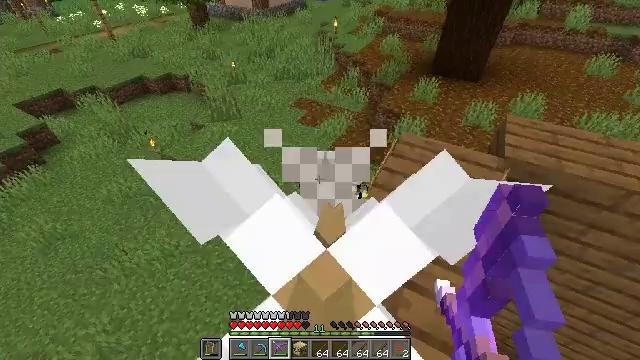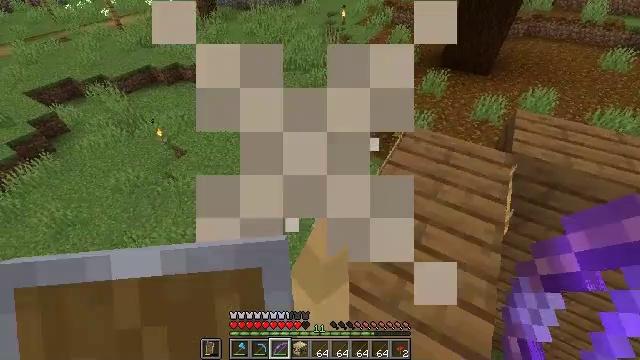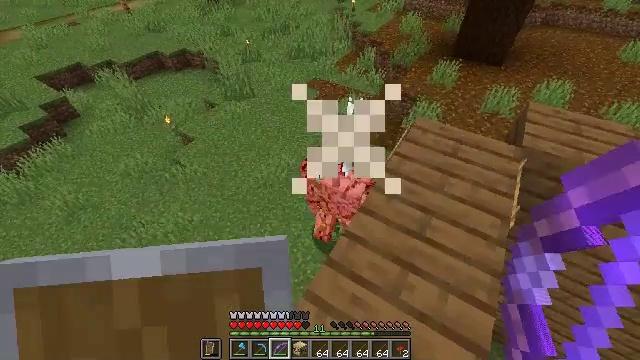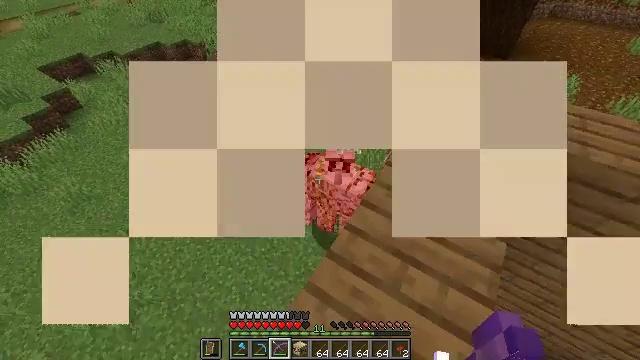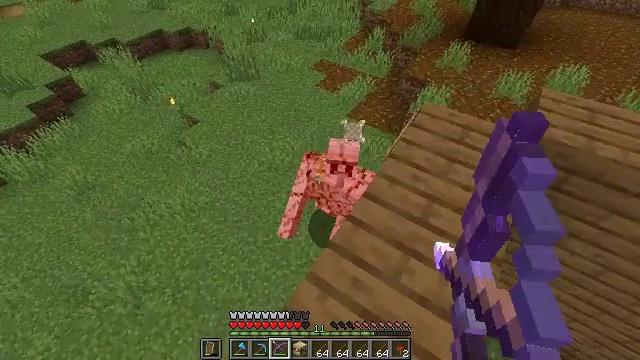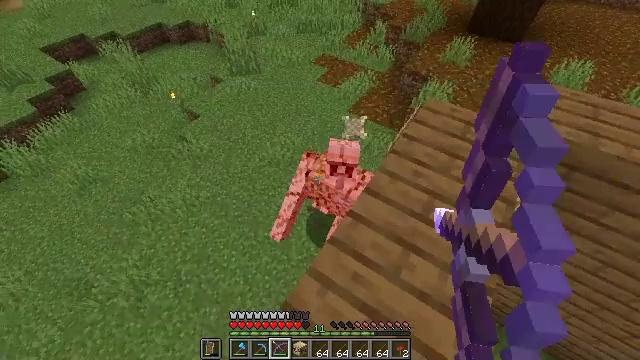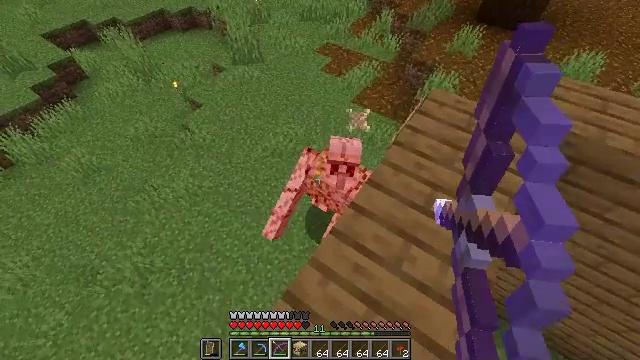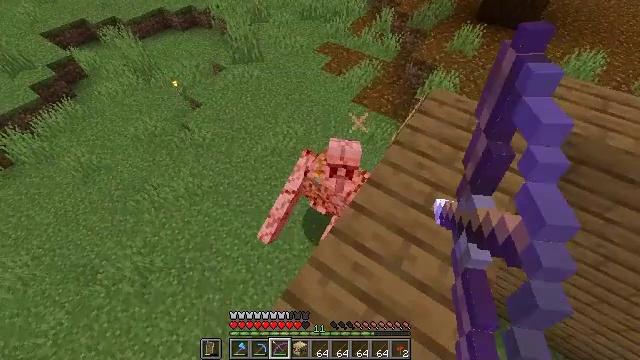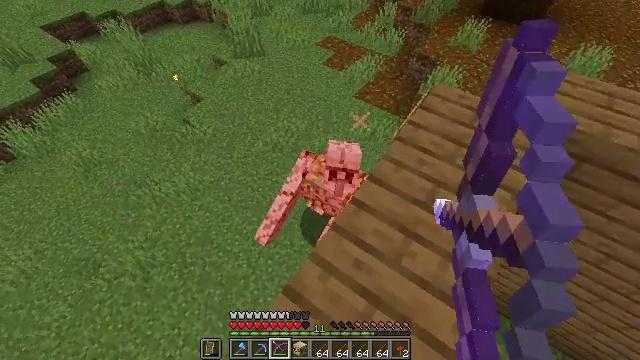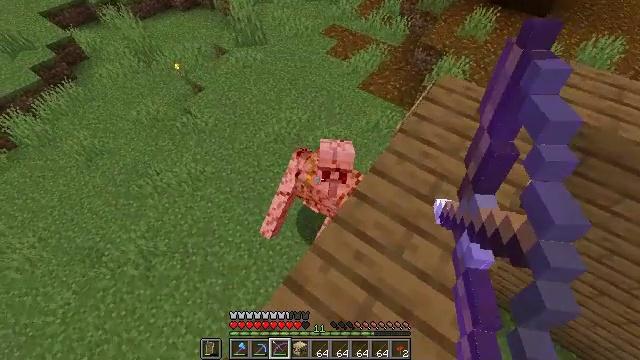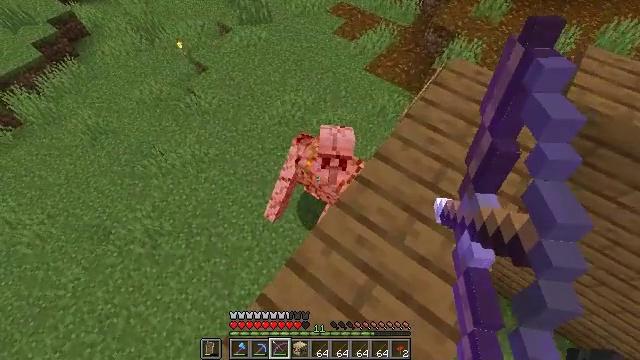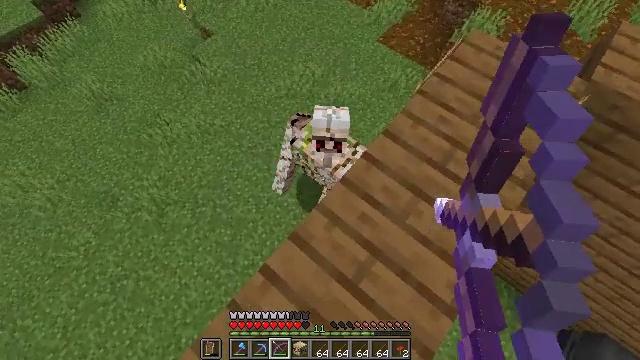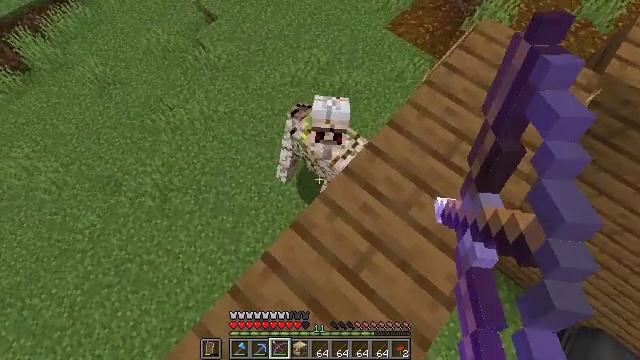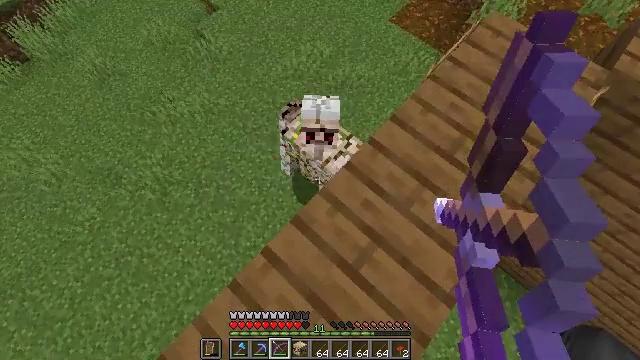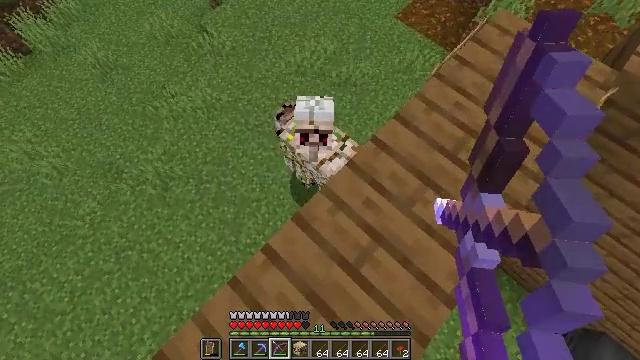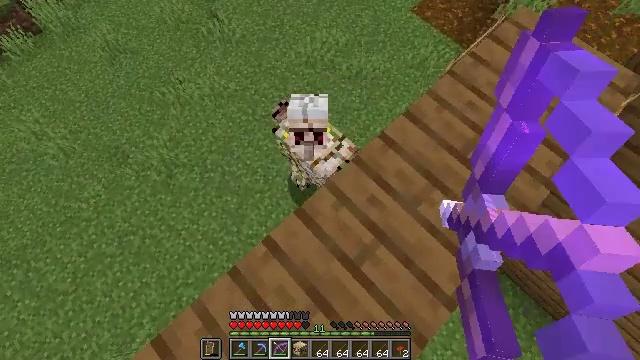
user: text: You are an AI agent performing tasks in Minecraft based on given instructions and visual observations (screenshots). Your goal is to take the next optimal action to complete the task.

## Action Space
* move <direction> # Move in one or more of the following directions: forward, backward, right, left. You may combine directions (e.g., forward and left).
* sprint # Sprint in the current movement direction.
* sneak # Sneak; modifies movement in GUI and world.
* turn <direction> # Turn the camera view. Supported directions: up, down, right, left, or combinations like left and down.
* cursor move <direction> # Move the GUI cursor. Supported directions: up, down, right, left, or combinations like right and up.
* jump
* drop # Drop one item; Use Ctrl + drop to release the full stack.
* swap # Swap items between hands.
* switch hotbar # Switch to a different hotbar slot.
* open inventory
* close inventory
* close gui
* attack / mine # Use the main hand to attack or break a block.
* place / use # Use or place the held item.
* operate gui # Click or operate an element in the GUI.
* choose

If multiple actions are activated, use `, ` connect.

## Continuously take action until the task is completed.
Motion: motion action
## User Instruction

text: Defeat the iron golem.
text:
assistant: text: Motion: turn left and down, use / place
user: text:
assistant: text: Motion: turn left and down, use / place
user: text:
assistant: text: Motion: turn down, use / place
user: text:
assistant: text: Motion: turn down, use / place
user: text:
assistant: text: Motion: turn down, use / place
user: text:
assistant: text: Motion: turn down, use / place
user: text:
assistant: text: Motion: use / place
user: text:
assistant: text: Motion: use / place
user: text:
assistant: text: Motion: turn down, use / place
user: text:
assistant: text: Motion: turn left and down, use / place
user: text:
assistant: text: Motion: turn left and down, use / place
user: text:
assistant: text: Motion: turn left and down, use / place
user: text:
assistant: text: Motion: turn down, use / place
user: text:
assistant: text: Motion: turn left, use / place
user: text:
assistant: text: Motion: turn left and down, use / place
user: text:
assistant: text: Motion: use / place
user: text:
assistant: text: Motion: use / place
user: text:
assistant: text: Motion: turn left, use / place
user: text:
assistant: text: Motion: turn left, use / place
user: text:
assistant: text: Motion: turn left and up, use / place
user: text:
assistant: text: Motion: turn left and up, use / place
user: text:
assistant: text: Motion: turn left, use / place
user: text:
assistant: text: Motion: turn left, use / place
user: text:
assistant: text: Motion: turn left, use / place
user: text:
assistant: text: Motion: turn left and down, use / place
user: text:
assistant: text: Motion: use / place
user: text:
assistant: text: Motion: use / place
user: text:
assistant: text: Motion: use / place
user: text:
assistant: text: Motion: use / place
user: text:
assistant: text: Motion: no_op